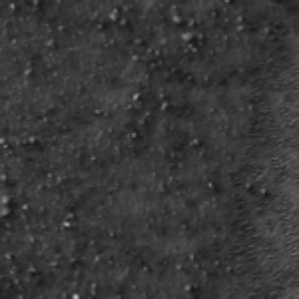
Label: frost